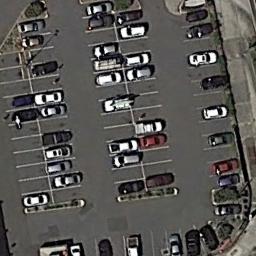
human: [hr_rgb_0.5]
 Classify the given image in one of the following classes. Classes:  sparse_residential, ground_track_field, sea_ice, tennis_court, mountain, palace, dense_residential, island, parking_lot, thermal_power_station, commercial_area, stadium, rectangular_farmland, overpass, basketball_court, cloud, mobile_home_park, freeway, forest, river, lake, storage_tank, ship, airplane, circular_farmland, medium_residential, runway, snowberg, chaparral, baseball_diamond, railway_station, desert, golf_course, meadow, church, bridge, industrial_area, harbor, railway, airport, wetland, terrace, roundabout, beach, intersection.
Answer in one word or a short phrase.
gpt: parking_lot